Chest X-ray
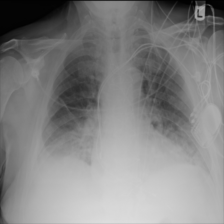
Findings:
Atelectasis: positive
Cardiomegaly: negative
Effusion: negative
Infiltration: negative
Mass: negative
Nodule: negative
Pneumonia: negative
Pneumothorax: negative
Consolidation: negative
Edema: negative
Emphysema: negative
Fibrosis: negative
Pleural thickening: negative
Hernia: negative